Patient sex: M
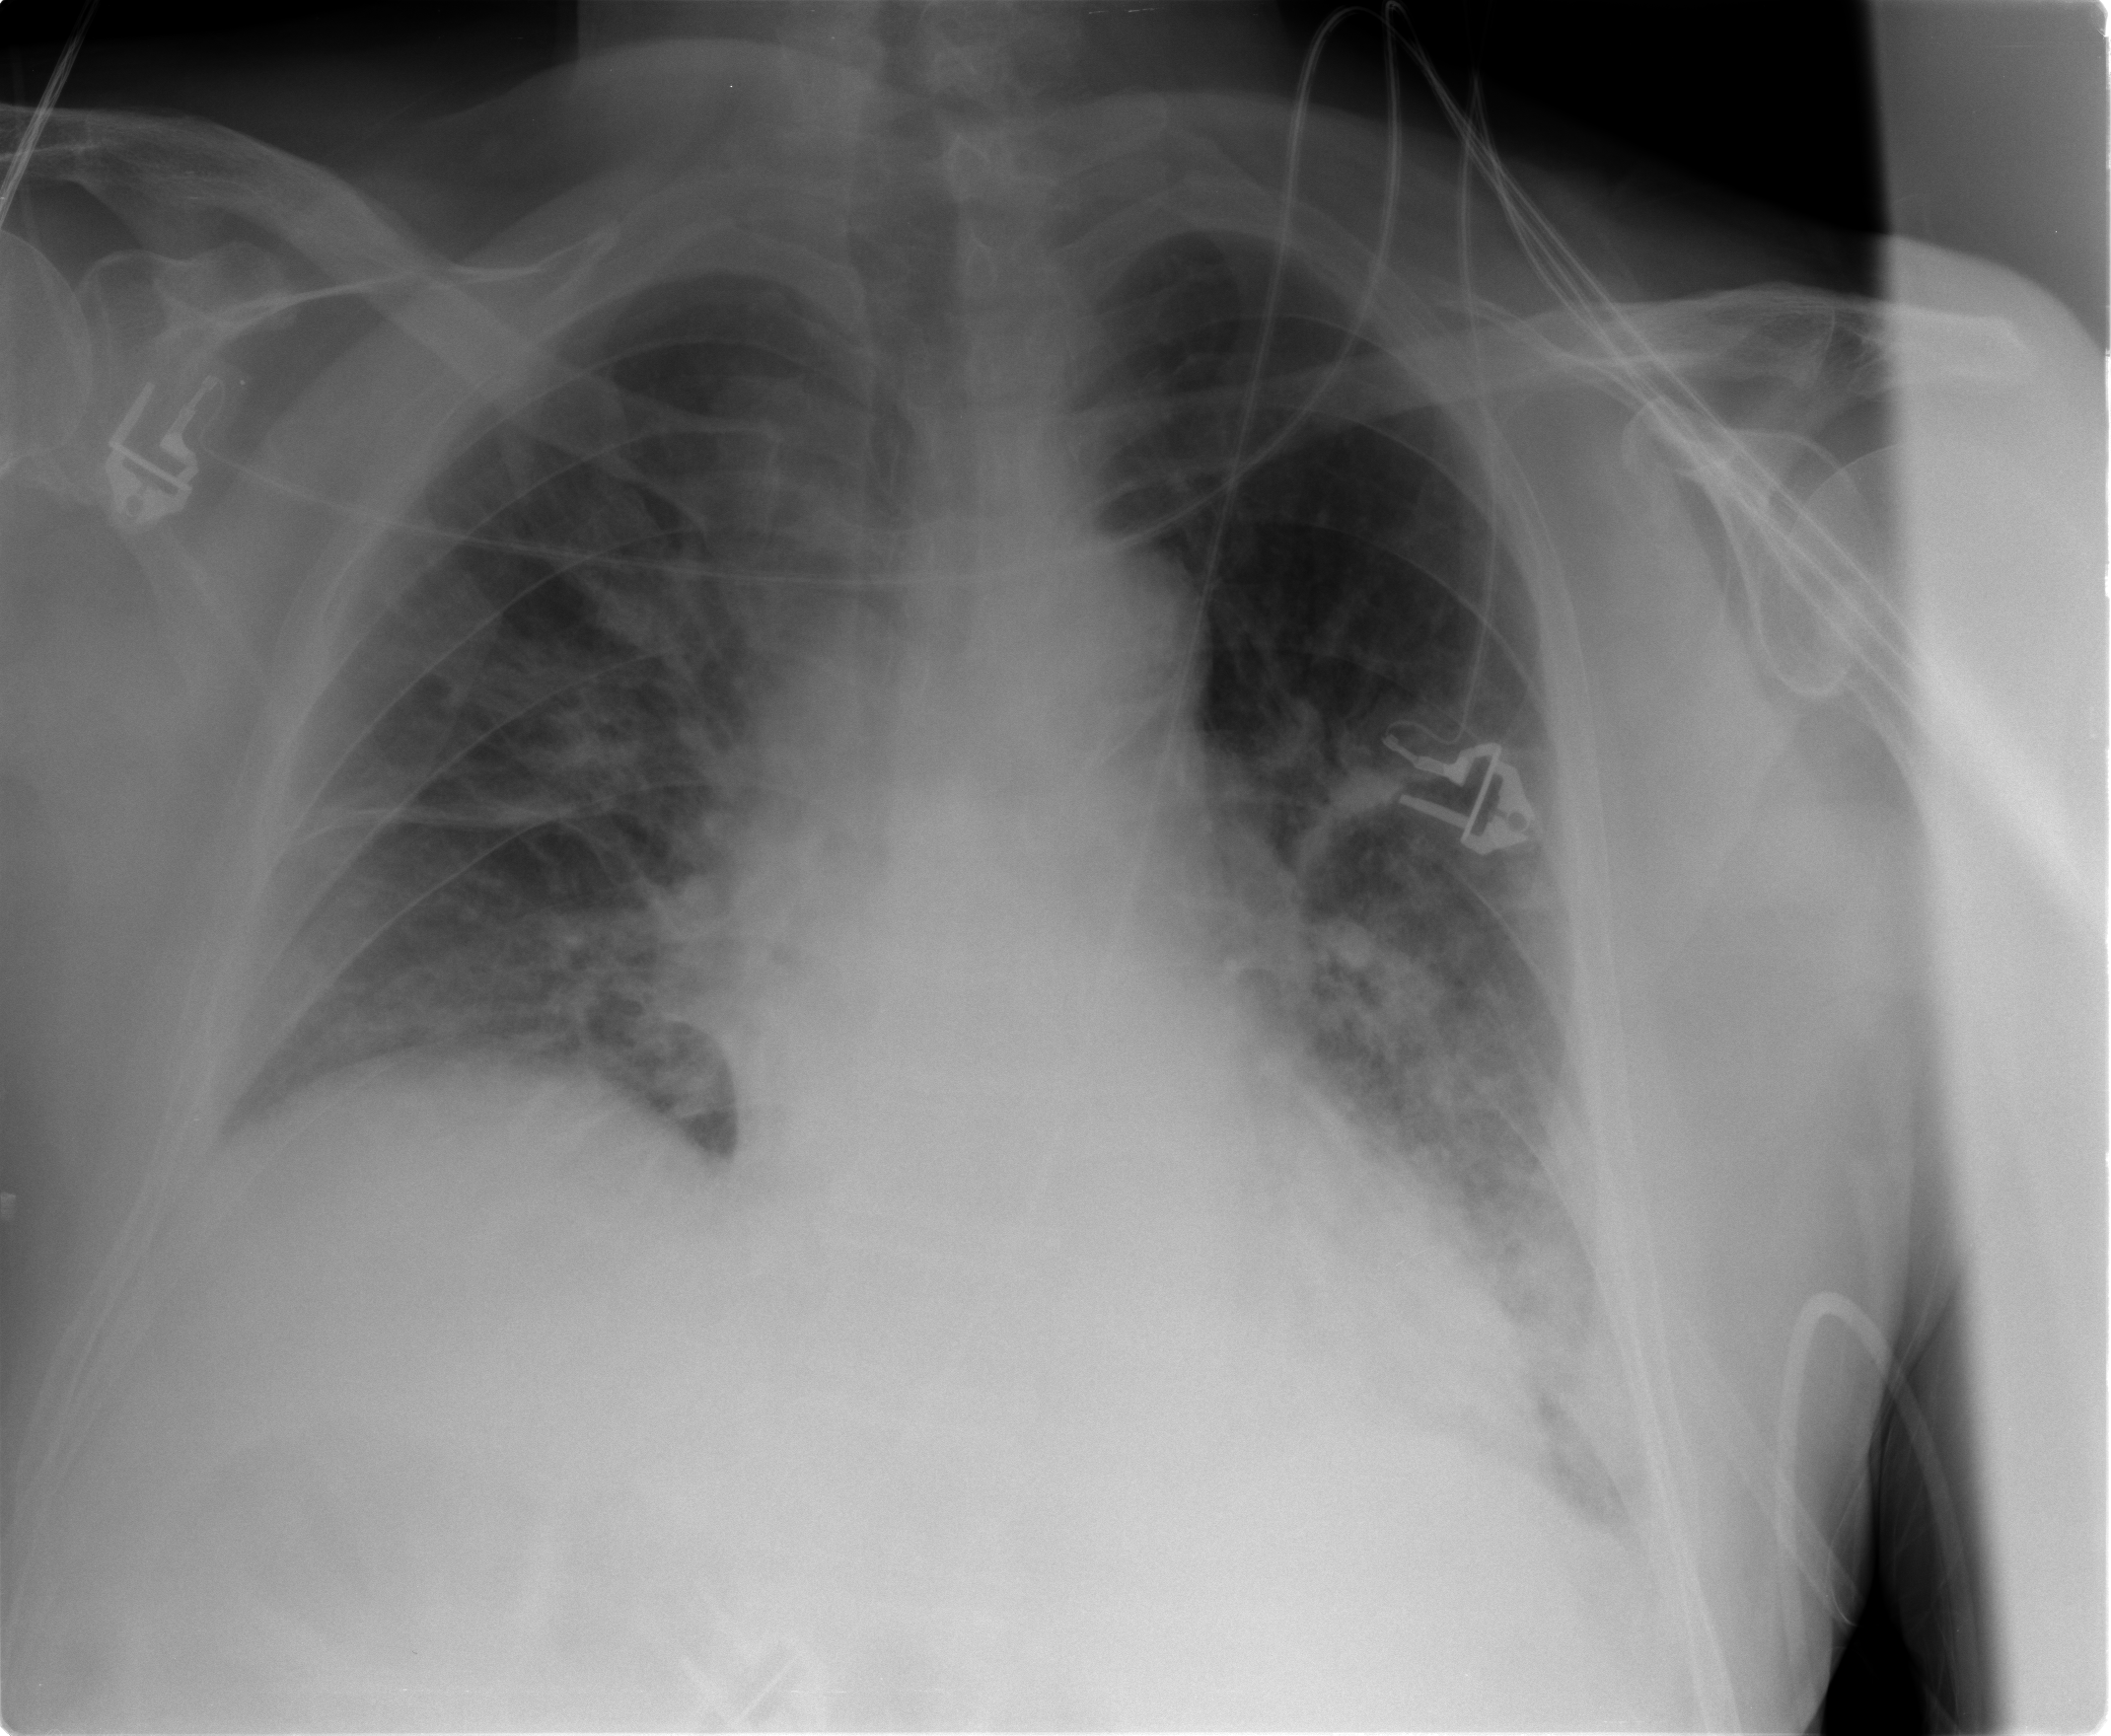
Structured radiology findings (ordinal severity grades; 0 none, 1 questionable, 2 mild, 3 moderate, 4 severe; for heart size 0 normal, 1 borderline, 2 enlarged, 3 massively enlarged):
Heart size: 2
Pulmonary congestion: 2
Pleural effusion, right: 0
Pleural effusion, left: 1
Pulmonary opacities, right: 3
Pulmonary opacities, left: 2
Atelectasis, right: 2
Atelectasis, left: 2